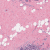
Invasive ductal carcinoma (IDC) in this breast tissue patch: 0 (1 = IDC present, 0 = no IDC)